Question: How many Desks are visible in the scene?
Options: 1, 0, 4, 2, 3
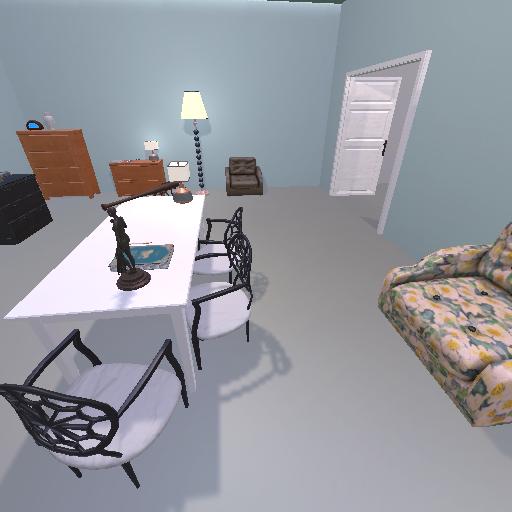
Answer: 1